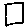
Label: square